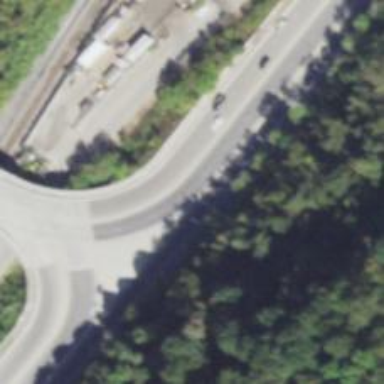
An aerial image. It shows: Primary link highway.